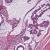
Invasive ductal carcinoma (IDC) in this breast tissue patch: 1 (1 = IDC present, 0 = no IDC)